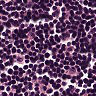
Metastatic tissue present: no